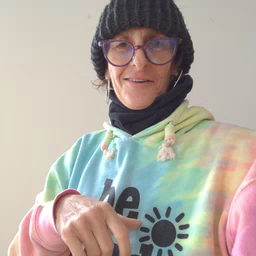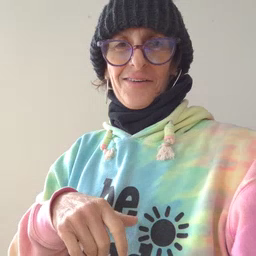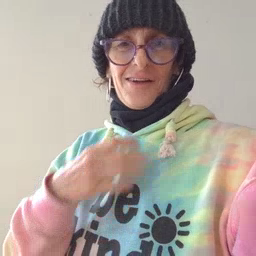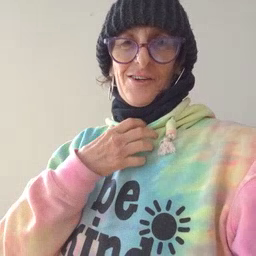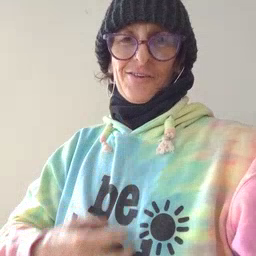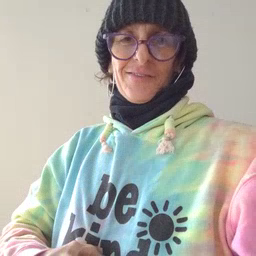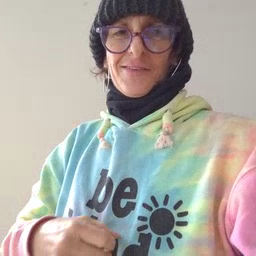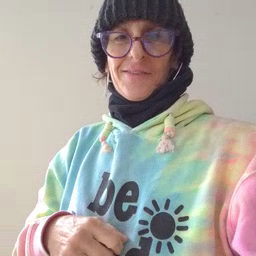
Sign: hungry